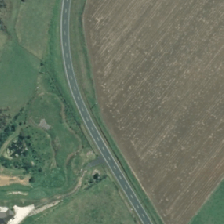
Land cover: shortrotation_cropland